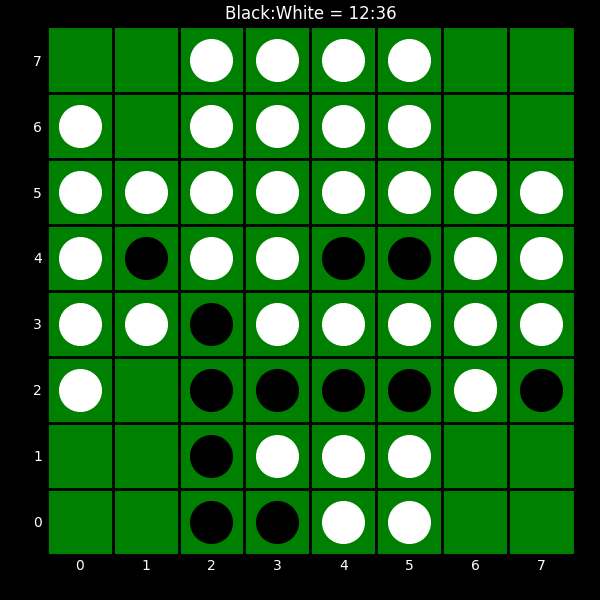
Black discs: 12
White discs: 36